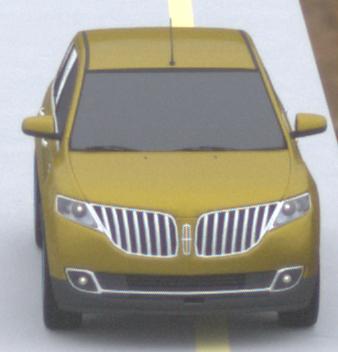
Make: Lincoln
Model: MKX
Detailed model: Gen. 1 CD3
Model produced from: 2010
Model produced until: 2015
Doors: 5
Color: yellow
Road condition: dry road
Daytime: midday
Contrast: low contrast